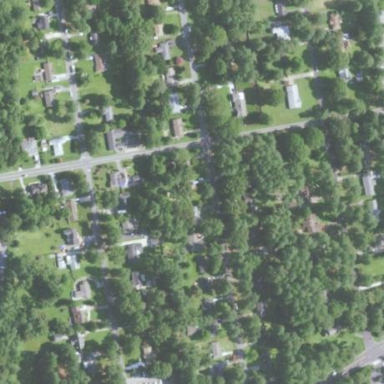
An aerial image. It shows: Residential area within neighborhood.